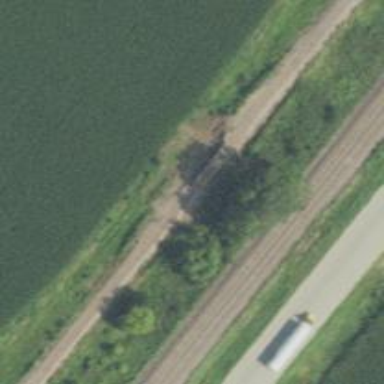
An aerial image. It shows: Railway bridge.